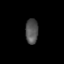
Tissue: skin
Cell type: Epithelial cells
Senescence score: 0.8223
Nuclear area (px): 319
Mean DAPI intensity: 81.122